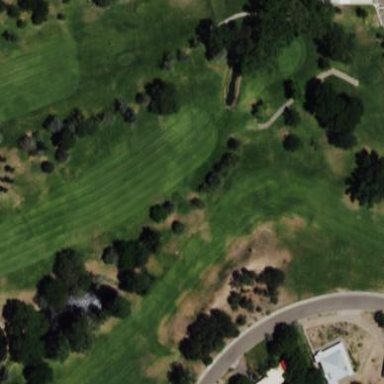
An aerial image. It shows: Grassy golf fairway.